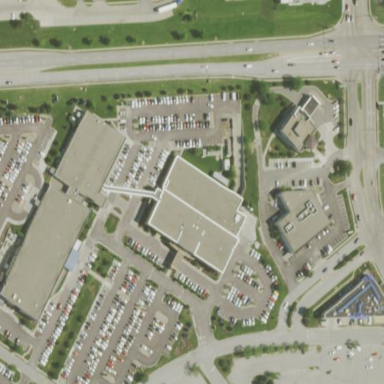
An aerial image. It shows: Hospital building providing healthcare services.